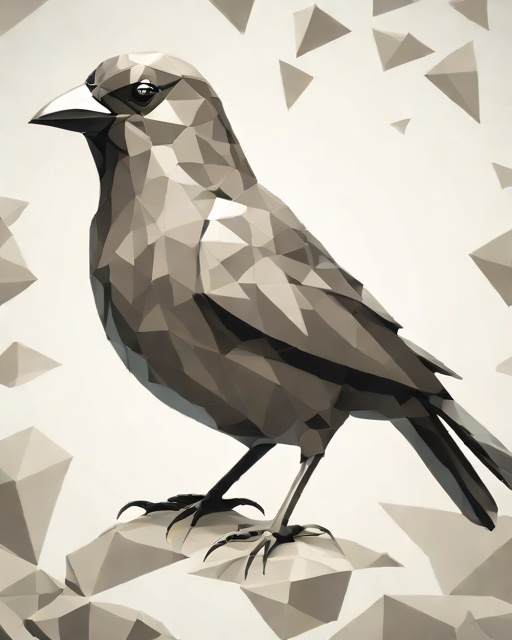
Category: Spring